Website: apple
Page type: payment
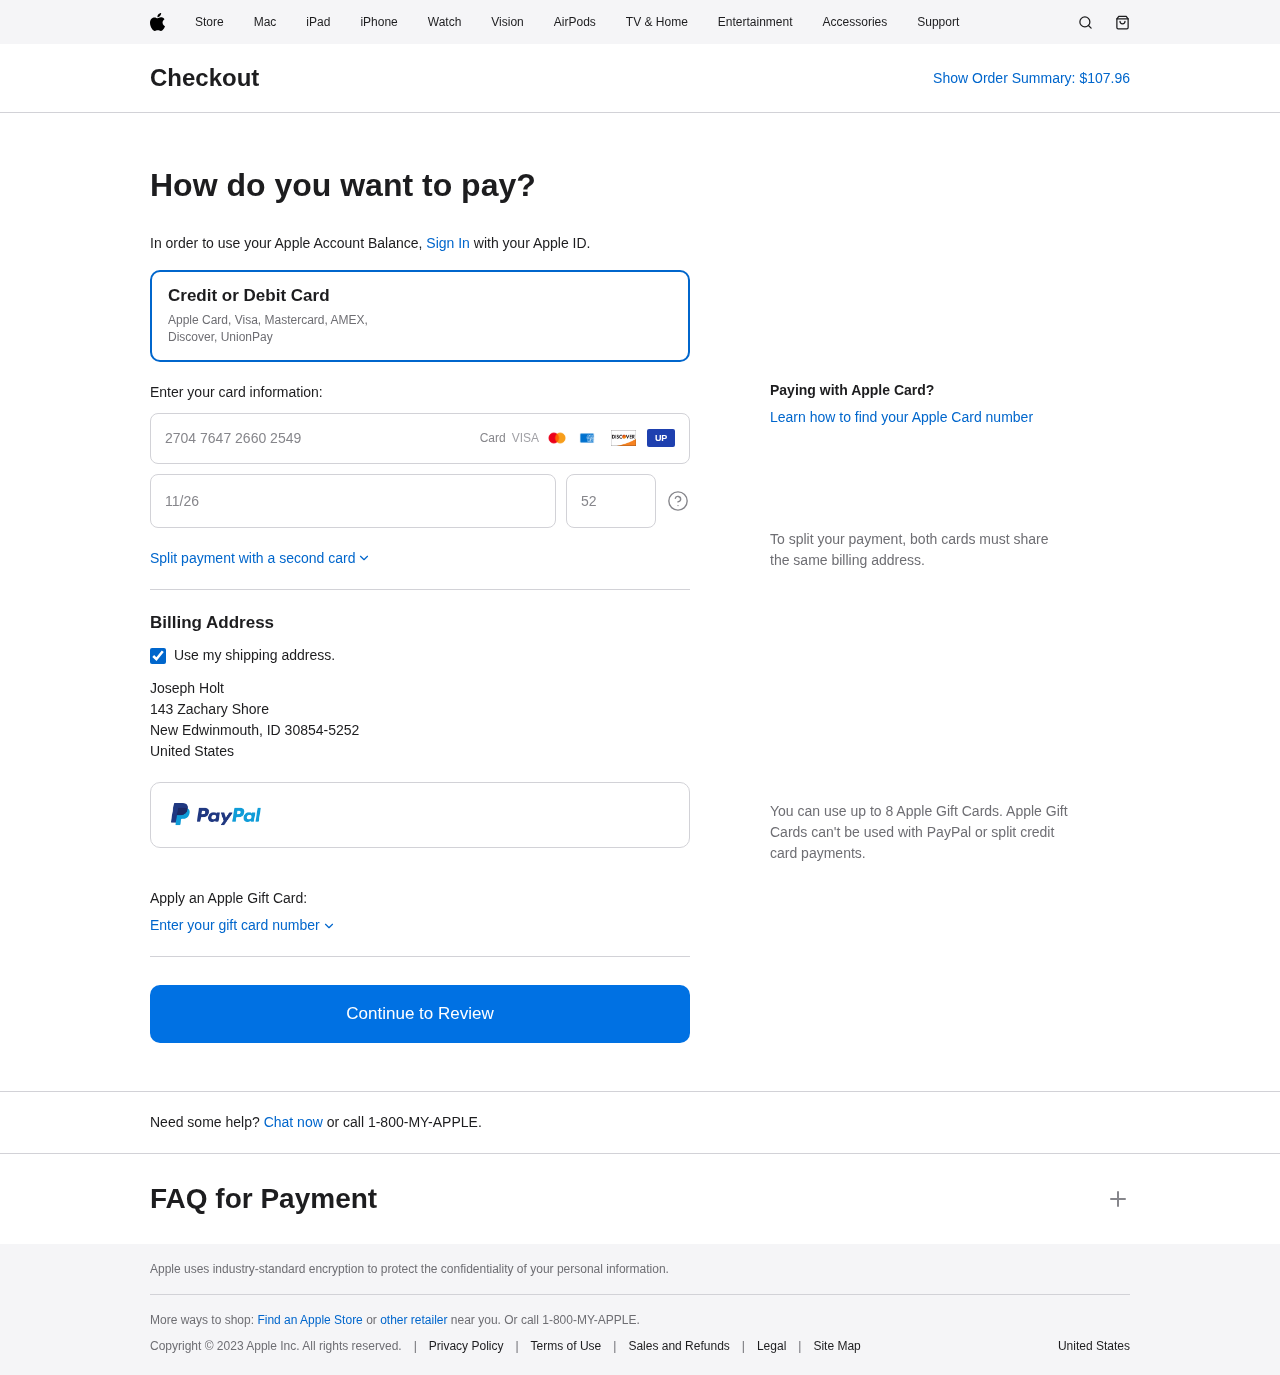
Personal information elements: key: PII_CARD_CVV
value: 520
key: PII_CARD_EXPIRY
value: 11/26
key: PII_CARD_NUMBER
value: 2704 7647 2660 2549
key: PII_COUNTRY
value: United States
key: PII_FULLNAME
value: Joseph Holt
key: PII_STREET
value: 143 Zachary Shore
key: PII_CITY_STATE_ZIP
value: New Edwinmouth, ID 30854-5252
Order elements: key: ORDER_TOTAL
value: $107.96